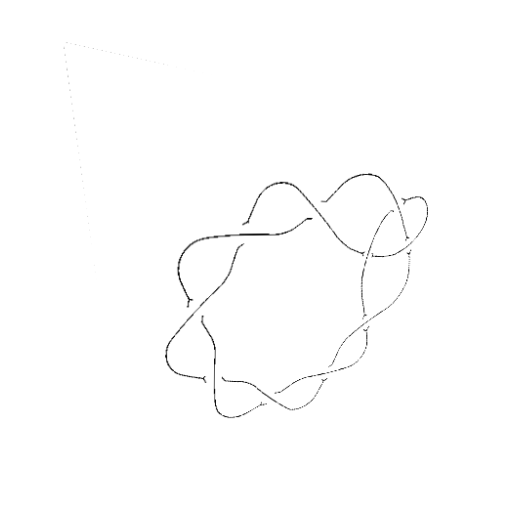
Crossing number: 10